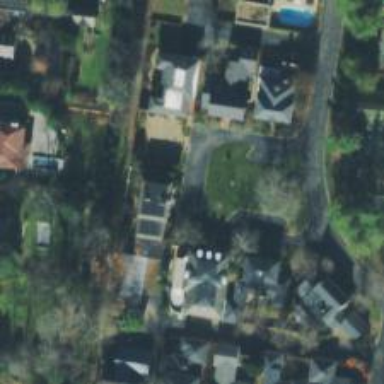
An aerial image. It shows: Residential road.